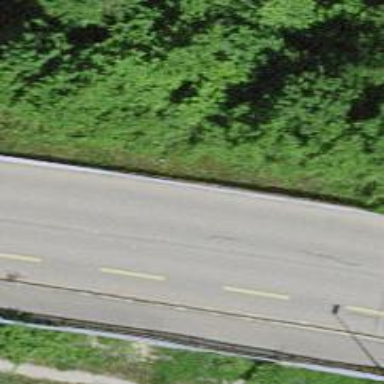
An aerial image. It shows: Primary road with asphalt surface. There is sidewalk on the left and dedicated cycle lane on the left side.